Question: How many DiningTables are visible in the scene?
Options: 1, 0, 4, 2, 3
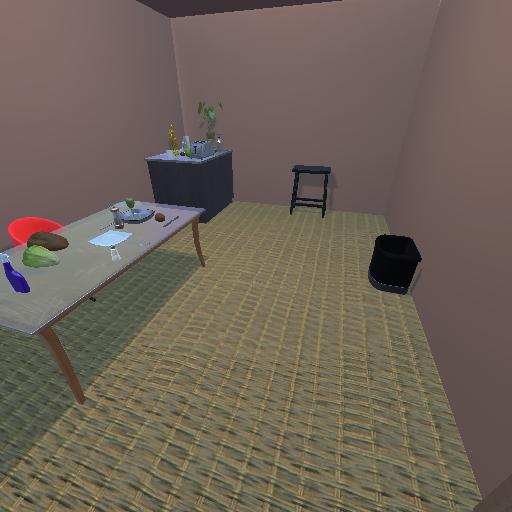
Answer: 1